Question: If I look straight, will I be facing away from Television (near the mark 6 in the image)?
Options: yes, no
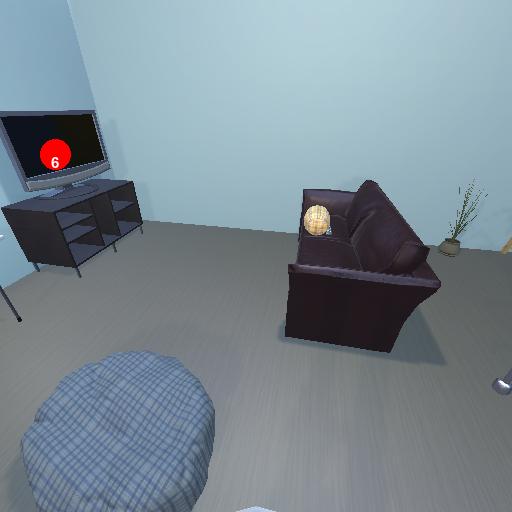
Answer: yes